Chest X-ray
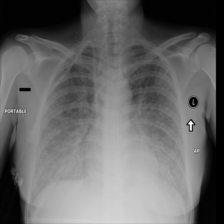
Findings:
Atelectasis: negative
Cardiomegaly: negative
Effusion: negative
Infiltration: negative
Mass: negative
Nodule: negative
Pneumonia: negative
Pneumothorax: negative
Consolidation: negative
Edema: positive
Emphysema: negative
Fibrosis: negative
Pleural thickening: negative
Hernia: negative